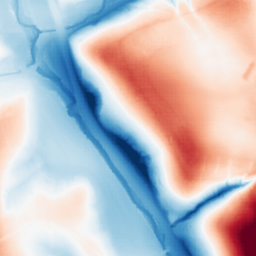
Category: classical
Decomposition family: gaussian_anisotropic
Decomposition parameters: sigma_x: 50
sigma_y: 20
Upsampling method: sinc_hamming
Upsampling parameters: scale: 8
kernel_size: 16
Upsampling scale: 8